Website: lowes
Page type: review-order
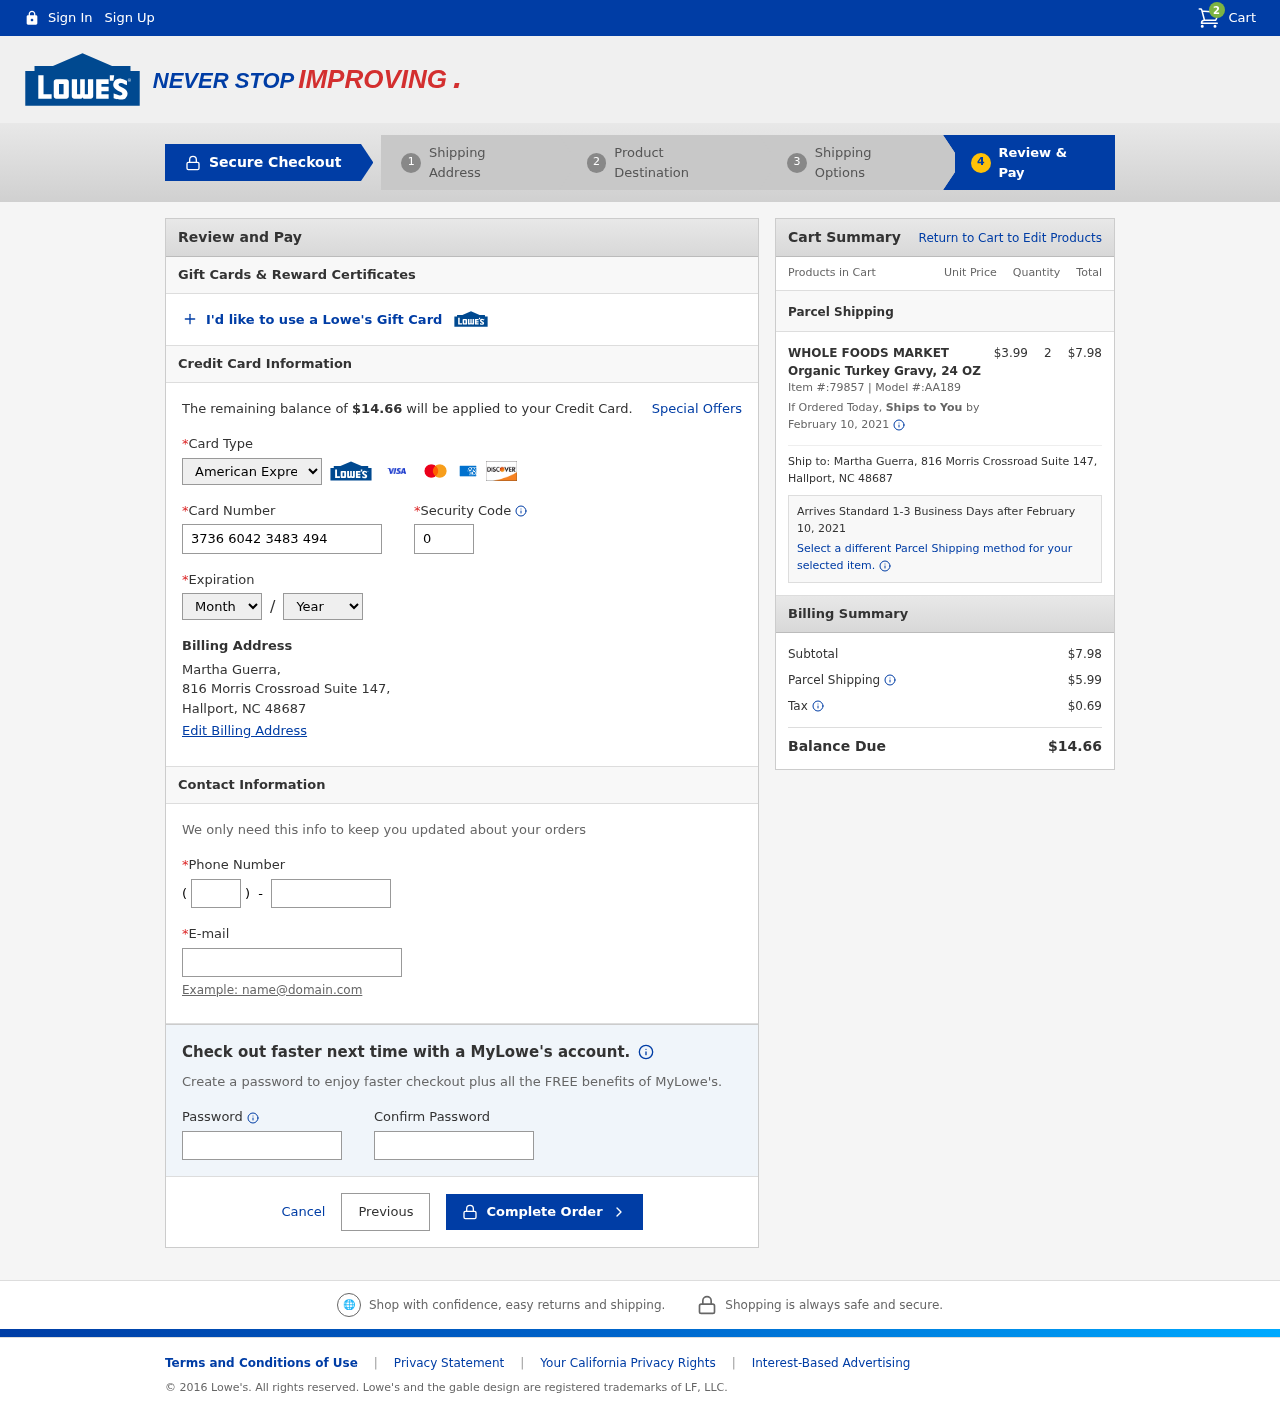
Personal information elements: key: PII_CARD_CVV
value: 0201
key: PII_CARD_EXPIRY_MONTH
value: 02
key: PII_CARD_EXPIRY_YEAR
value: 28
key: PII_CARD_NUMBER
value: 3736 6042 3483 494
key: PII_CARD_TYPE
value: American Express
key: PII_CITY
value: Hallport
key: PII_EMAIL
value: martha.guerra@hotmail.com
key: PII_FULLNAME
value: Martha Guerra,
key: PII_PHONE
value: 4818057137
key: PII_PHONE_AREA
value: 481
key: PII_POSTCODE
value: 48687
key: PII_STATE_ABBR
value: NC
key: PII_STREET
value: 816 Morris Crossroad Suite 147,
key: PII_FULLNAME2
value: Martha Guerra
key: PII_STREET2
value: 816 Morris Crossroad Suite 147
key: PII_CITY_STATE_ZIP2
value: Hallport, NC 48687
Product elements: key: PRODUCT1_NAME
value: WHOLE FOODS MARKET Organic Turkey Gravy, 24 OZ
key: PRODUCT1_PRICE
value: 3.99
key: PRODUCT1_QUANTITY
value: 2
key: PRODUCT1_ITEM_NUMBER
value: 79857
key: PRODUCT1_MODEL_NUMBER
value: AA189
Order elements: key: ORDER_NUM_ITEMS
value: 2
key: ORDER_TOTAL
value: $14.66
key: ORDER_SHIPPING_DATE
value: February 10, 2021
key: ORDER_SUBTOTAL
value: $7.98
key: ORDER_SHIPPING_DATE2
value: February 10, 2021
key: ORDER_SUBTOTAL2
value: $7.98
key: ORDER_SHIPPING_COST
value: $5.99
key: ORDER_TAX
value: $0.69